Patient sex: M
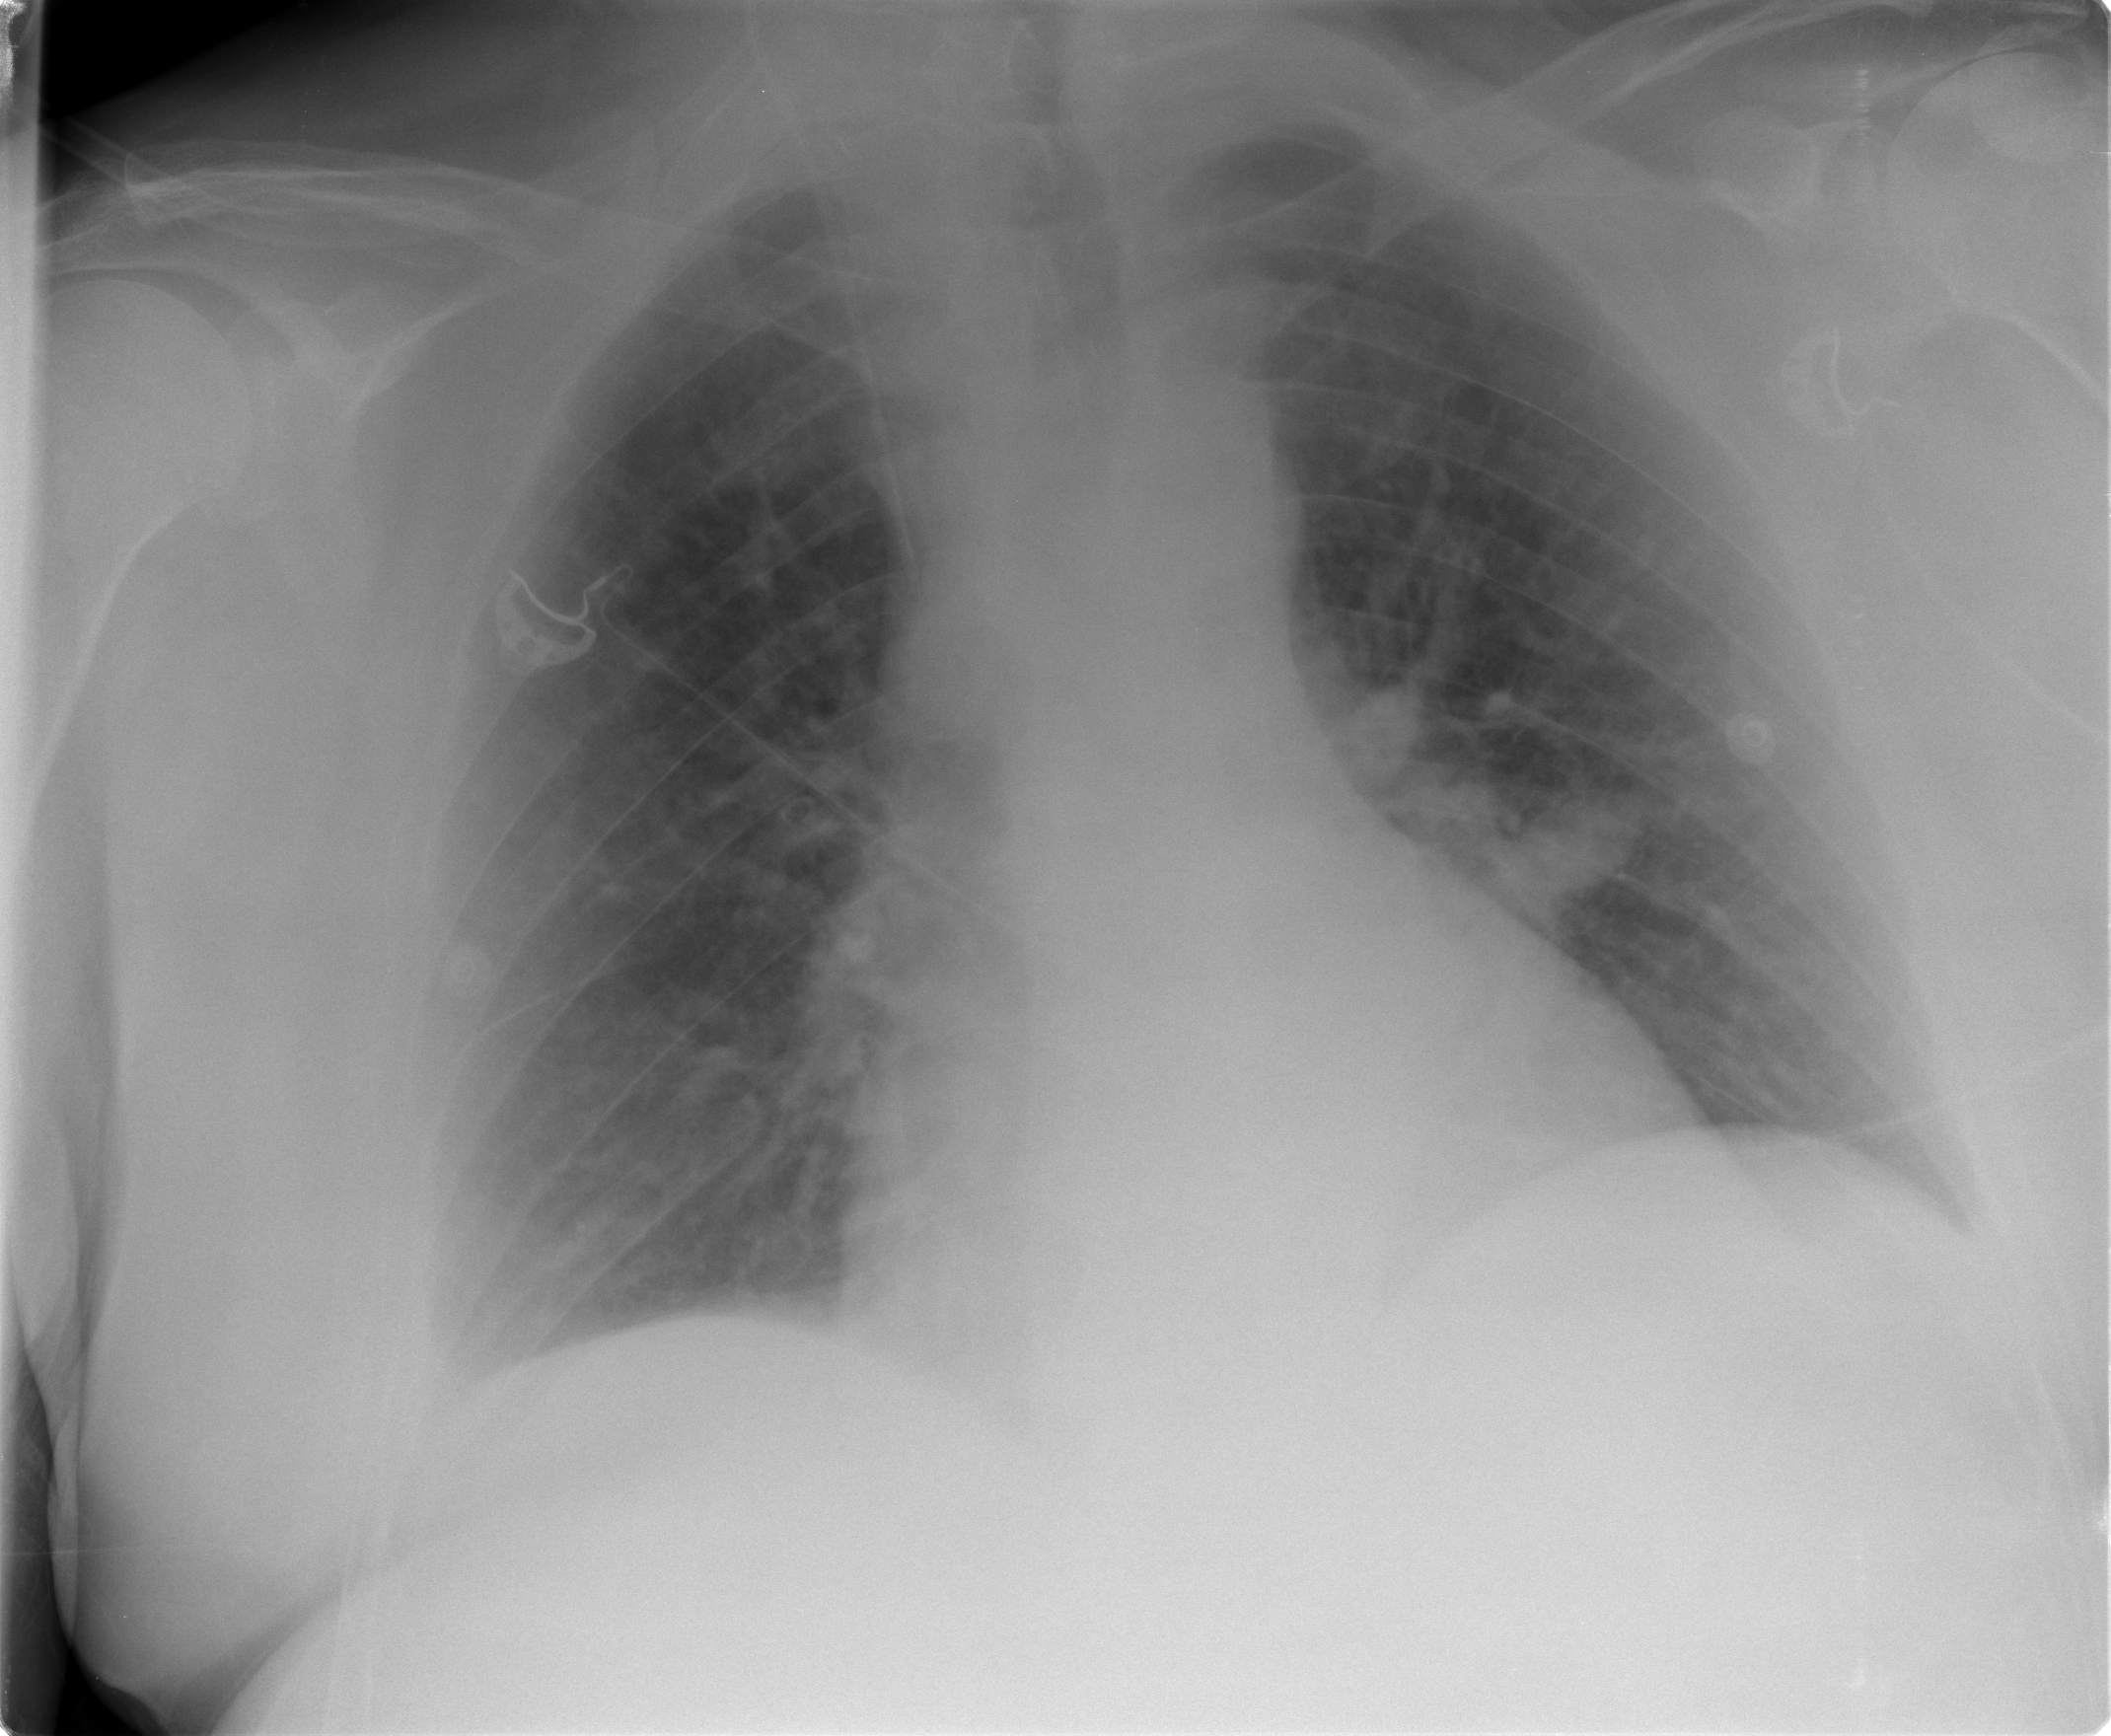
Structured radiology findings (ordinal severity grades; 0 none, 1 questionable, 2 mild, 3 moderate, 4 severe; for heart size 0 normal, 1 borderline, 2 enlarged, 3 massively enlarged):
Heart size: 0
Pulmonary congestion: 2
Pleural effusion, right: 0
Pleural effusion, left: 0
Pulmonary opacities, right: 0
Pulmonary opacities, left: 0
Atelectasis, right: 0
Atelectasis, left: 0